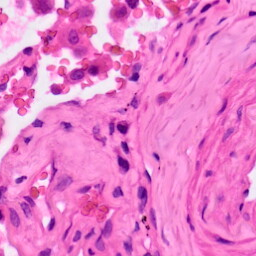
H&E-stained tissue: Lung